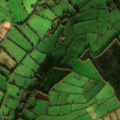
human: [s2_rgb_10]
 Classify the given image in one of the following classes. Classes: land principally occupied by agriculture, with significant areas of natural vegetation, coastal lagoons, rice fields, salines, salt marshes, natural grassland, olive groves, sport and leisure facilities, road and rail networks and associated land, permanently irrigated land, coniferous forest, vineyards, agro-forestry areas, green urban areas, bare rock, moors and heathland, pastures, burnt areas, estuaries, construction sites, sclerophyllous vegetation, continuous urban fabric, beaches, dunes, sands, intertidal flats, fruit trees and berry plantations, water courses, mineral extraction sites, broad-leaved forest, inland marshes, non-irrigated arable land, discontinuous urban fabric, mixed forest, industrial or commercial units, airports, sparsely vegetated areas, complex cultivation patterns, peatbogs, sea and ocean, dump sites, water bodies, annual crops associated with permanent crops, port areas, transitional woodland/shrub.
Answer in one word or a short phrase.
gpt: pastures, transitional woodland/shrub